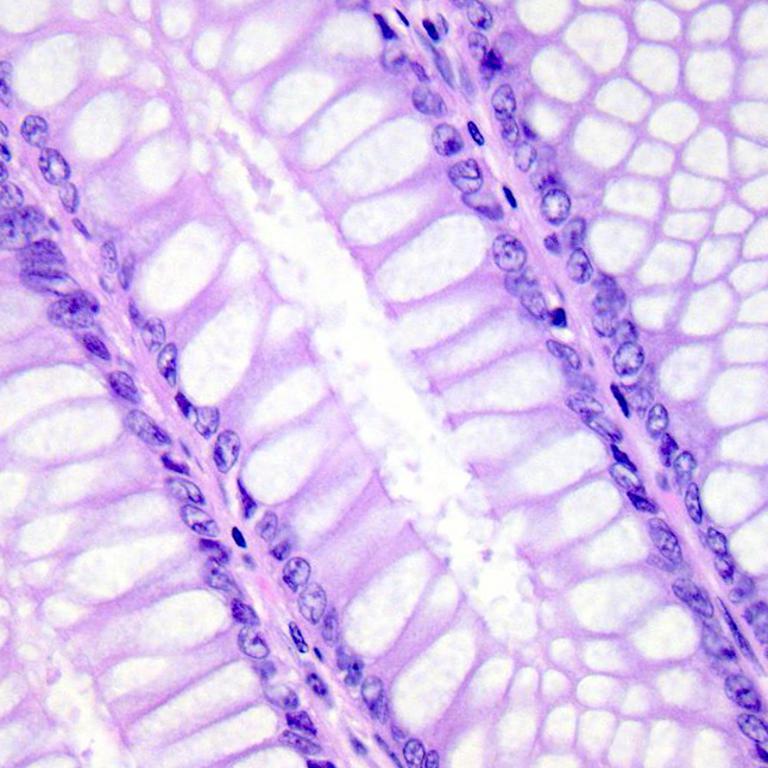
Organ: colon
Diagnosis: benign